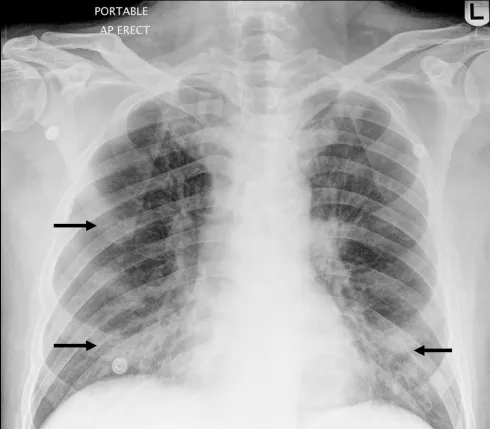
Chest X-ray with black arrows showing patchy air-space changes in both lower zones and the right upper zone.
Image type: radiology (x_ray)